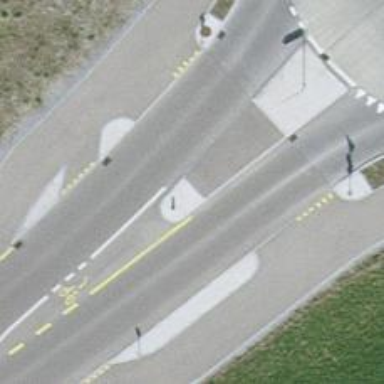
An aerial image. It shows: Traffic calming island.